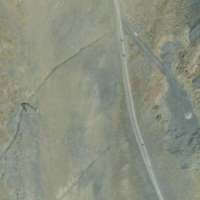
EUNIS habitat code: 31
Species observed at this site:
Capra ibex